Aerial crown-view tile of a tropical tree (Barro Colorado Island, Panama), acquired 20241112:
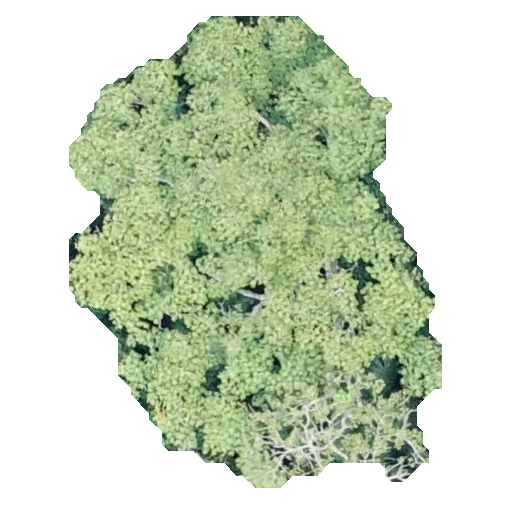
Species: Pseudobombax septenatum
GBIF accepted scientific name: Pseudobombax septenatum
Crown area: 198.794 m²